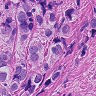
Metastatic tissue present: yes